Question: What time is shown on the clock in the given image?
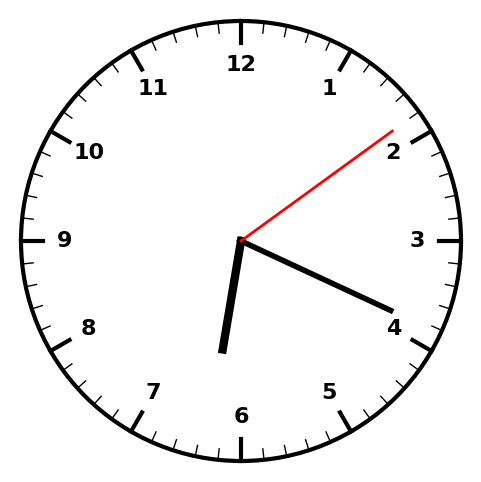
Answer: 06:19:09